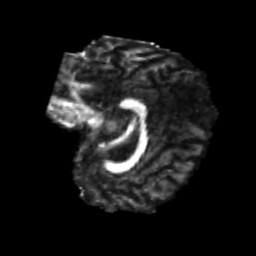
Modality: FA
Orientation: sagittal
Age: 24
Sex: female
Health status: healthy
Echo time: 0.074 s